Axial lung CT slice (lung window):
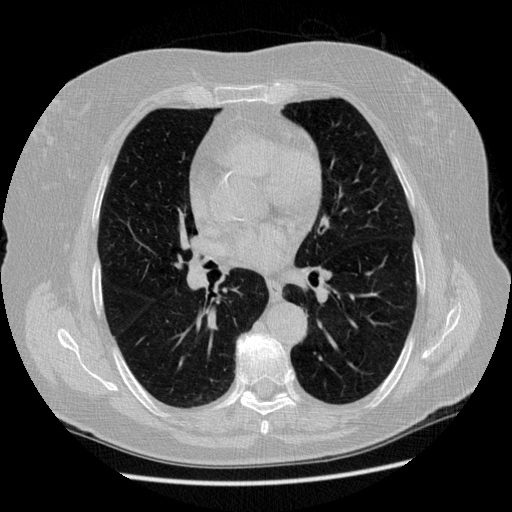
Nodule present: no